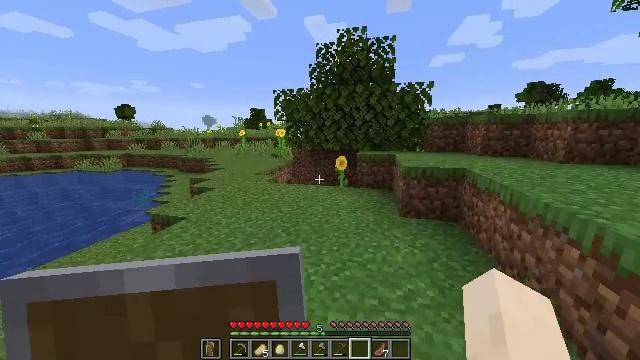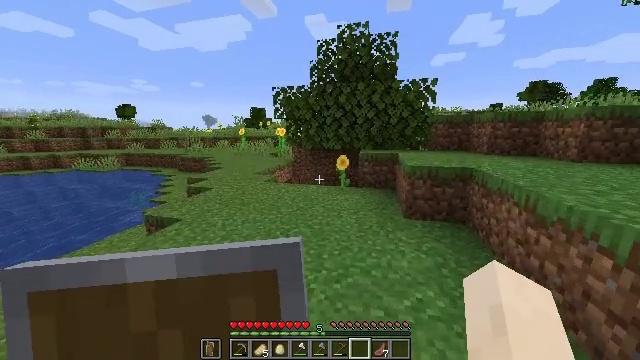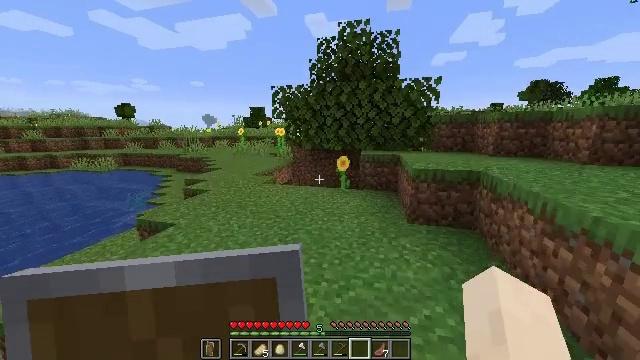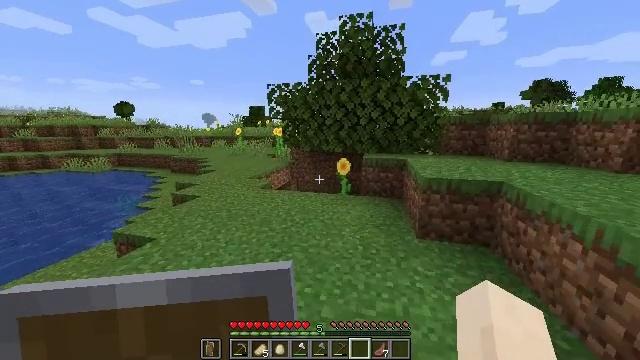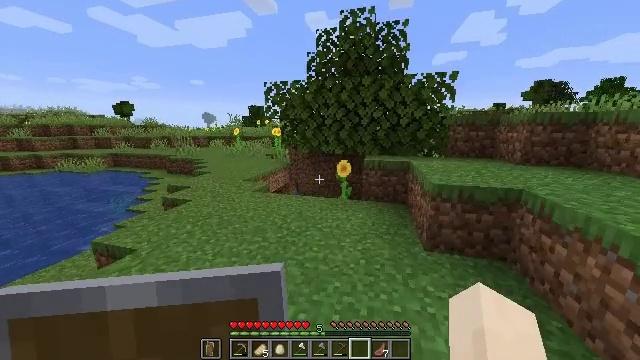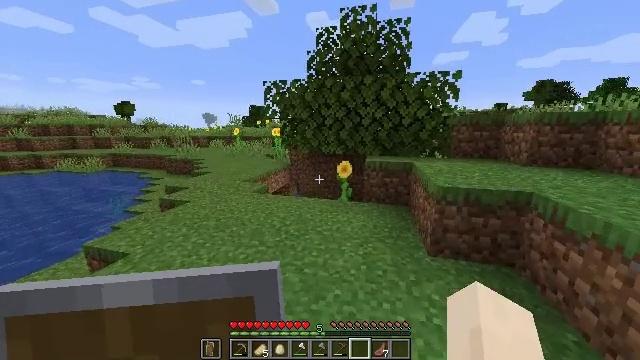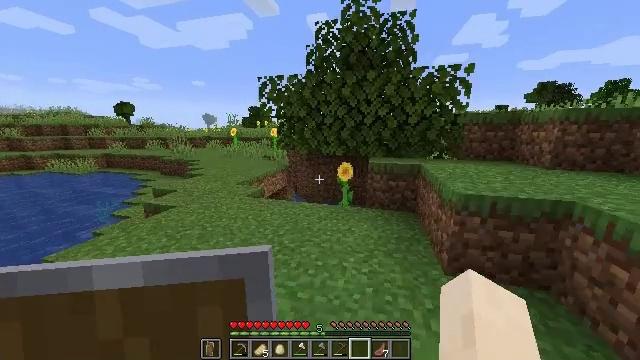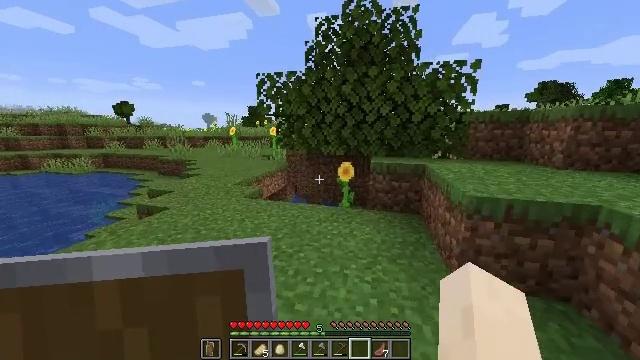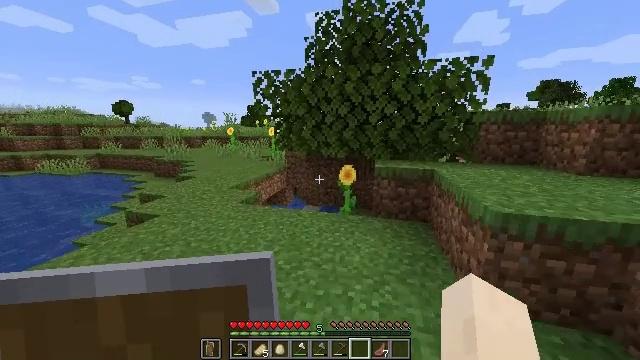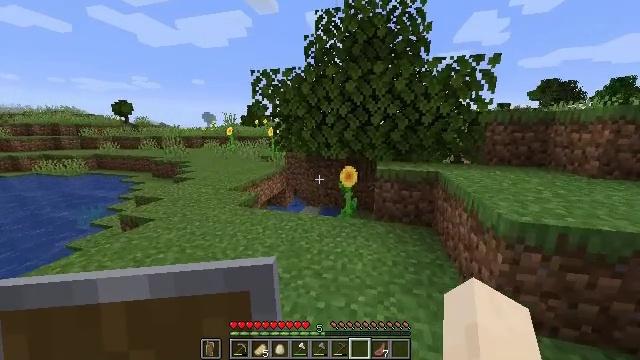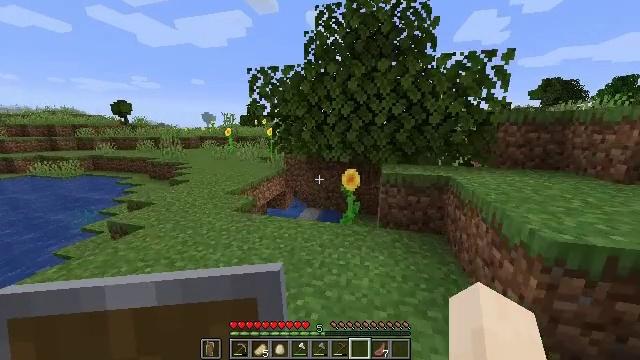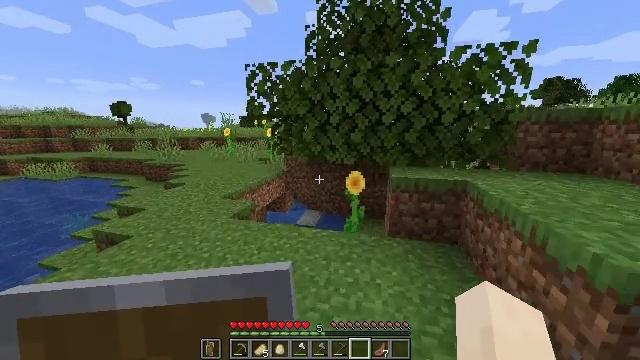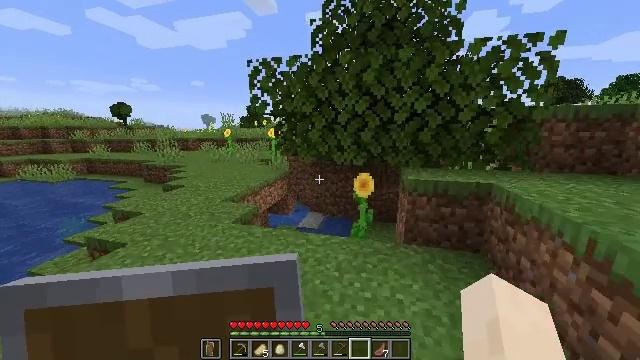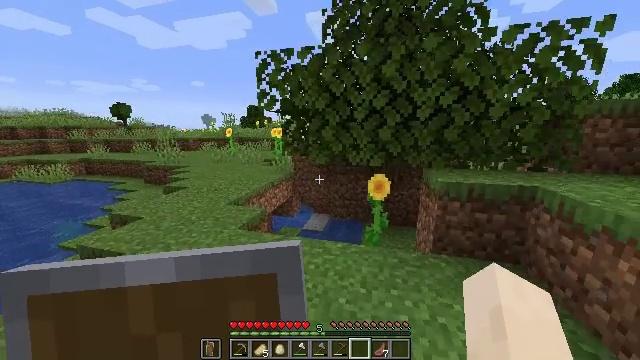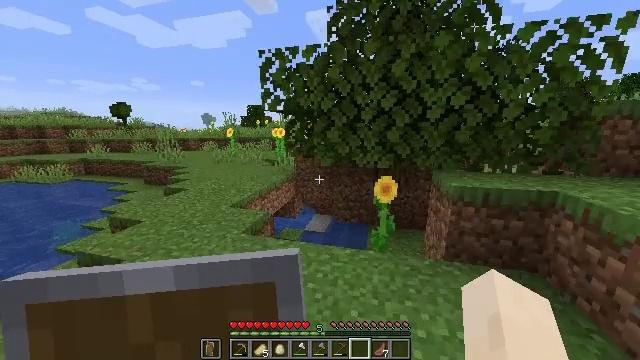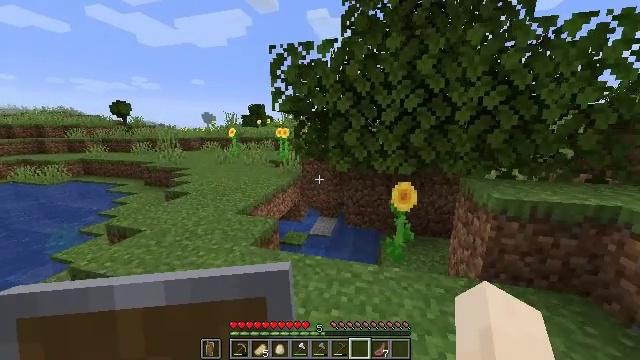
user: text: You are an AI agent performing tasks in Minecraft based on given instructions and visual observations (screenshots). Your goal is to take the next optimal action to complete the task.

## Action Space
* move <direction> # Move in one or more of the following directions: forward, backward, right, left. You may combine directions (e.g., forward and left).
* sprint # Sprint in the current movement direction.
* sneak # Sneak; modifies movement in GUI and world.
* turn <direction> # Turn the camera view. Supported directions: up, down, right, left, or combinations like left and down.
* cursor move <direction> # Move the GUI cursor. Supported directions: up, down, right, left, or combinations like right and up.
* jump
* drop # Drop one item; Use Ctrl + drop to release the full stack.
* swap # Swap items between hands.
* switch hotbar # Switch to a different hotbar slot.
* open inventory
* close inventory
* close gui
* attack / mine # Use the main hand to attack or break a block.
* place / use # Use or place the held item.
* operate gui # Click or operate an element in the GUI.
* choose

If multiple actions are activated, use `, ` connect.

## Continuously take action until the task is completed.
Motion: motion action
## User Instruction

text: Attack the pumpkin to gather it.
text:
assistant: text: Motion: move forward, sprint
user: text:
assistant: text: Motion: move forward, sprint
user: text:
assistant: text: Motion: move forward, sprint
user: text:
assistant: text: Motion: move forward, sprint
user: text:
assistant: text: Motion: move forward, sprint
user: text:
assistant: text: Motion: move forward, sprint
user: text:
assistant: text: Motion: move forward, sprint
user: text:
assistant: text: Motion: move forward, sprint
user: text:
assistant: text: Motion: move forward, sprint
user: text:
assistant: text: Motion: move forward, sprint
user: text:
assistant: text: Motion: move forward and move left, sprint
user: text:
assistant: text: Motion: move forward and move left, sprint
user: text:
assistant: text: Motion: move forward and move left, sprint
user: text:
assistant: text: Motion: move forward and move left, sprint
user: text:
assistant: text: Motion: move forward and move left, sprint
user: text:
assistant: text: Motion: move forward and move left, sprint
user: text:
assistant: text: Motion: move forward and move left, sprint
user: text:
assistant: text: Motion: move forward and move left, sprint
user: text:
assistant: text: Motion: move forward and move left, sprint
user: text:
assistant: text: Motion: move forward and move left, sprint
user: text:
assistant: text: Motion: move forward and move left, sprint
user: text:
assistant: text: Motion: move forward and move left, sprint
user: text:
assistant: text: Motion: move forward, turn right
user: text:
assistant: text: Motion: turn right
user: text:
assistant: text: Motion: turn right
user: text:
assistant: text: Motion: no_op
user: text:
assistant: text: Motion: no_op
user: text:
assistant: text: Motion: no_op
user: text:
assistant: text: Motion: sneak
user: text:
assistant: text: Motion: sneak